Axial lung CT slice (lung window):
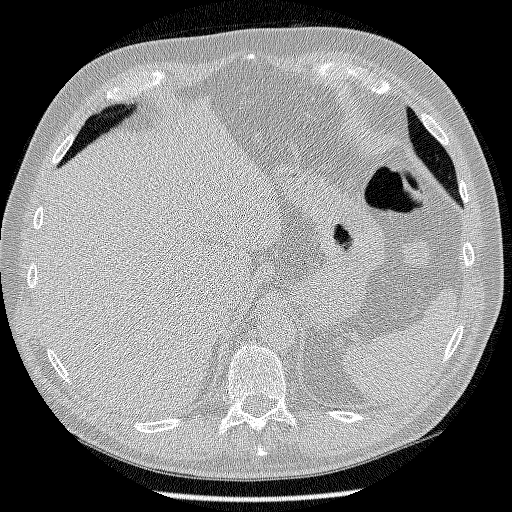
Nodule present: no